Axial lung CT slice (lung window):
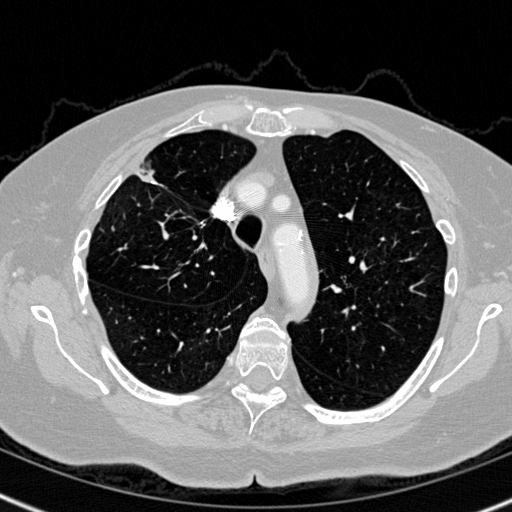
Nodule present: no